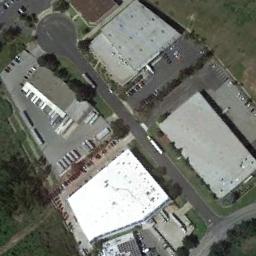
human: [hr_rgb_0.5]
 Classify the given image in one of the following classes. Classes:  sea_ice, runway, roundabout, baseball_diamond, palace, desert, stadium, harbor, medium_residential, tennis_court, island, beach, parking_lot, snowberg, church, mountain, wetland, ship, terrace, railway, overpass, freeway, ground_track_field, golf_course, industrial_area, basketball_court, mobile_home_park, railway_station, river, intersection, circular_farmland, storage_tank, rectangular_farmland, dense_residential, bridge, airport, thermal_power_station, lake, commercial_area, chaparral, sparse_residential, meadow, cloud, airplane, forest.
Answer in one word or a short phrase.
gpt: industrial_area